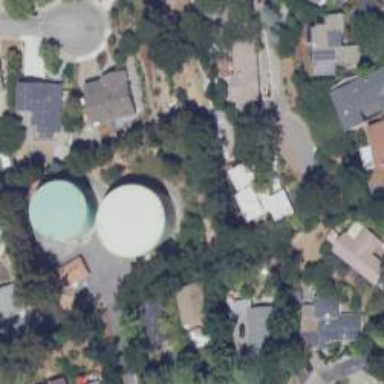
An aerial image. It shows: Water tower that is man-made.